Field crop: tomato
Growth stage: 2
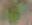
Species: solanum